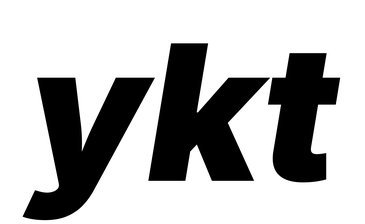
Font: Inter-Italic_Black_Italic